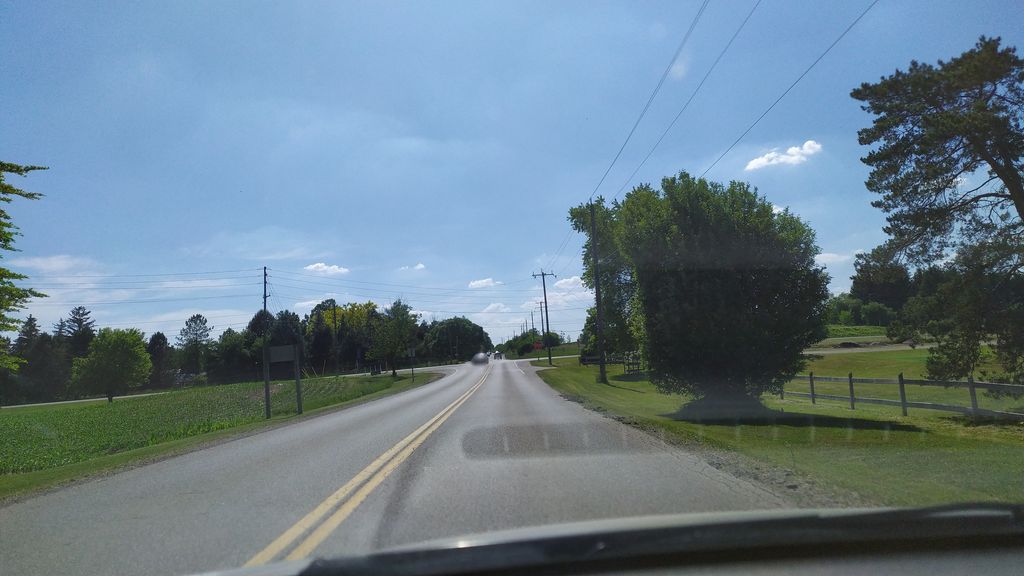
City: kitchener-waterloo